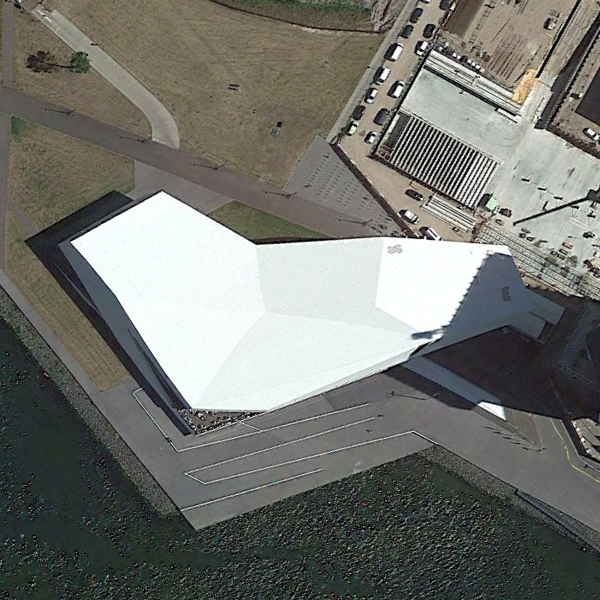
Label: Center